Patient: sex F, age 62
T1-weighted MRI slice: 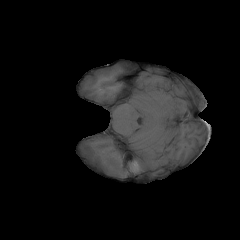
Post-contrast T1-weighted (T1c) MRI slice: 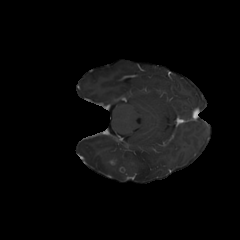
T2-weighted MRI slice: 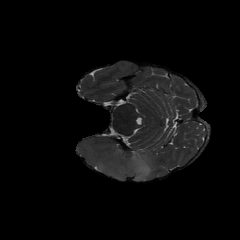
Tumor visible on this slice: yes
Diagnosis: Glioblastoma, IDH-wildtype
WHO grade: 4